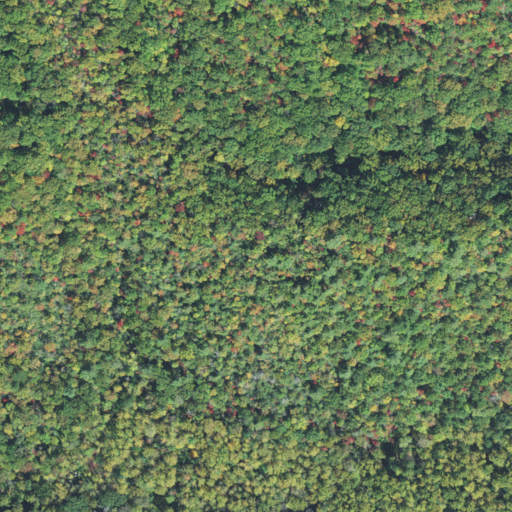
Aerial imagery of ridge(s) in North Carolina named Buck Ridge containing mixed forest and deciduous forest